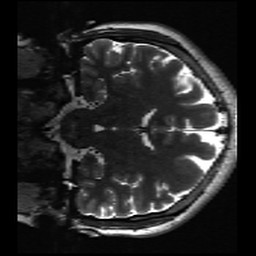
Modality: inplaneT2
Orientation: coronal